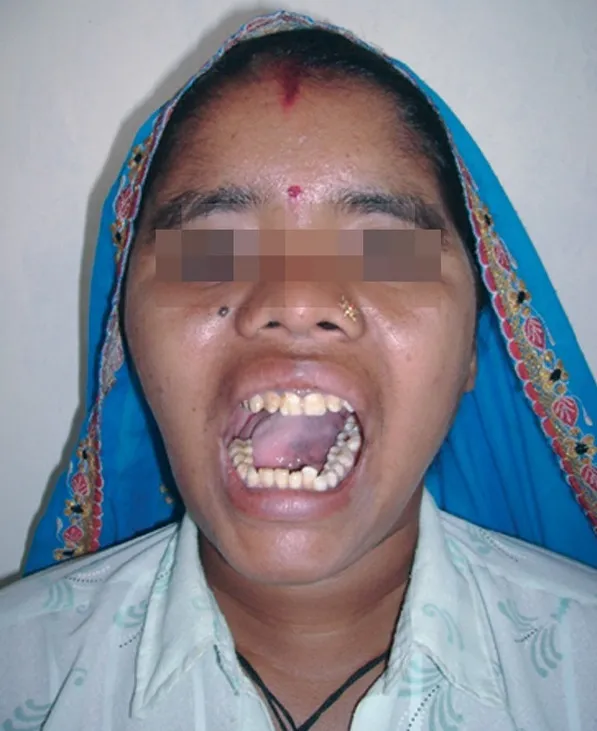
Postoperative improved mouth opening.
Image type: medical_photograph (oral_photograph)